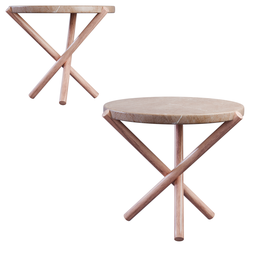
Label: furniture